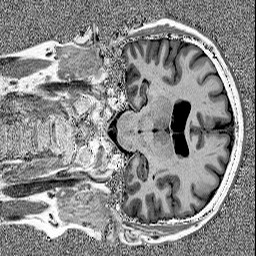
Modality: MP2RAGE
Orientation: coronal
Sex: male